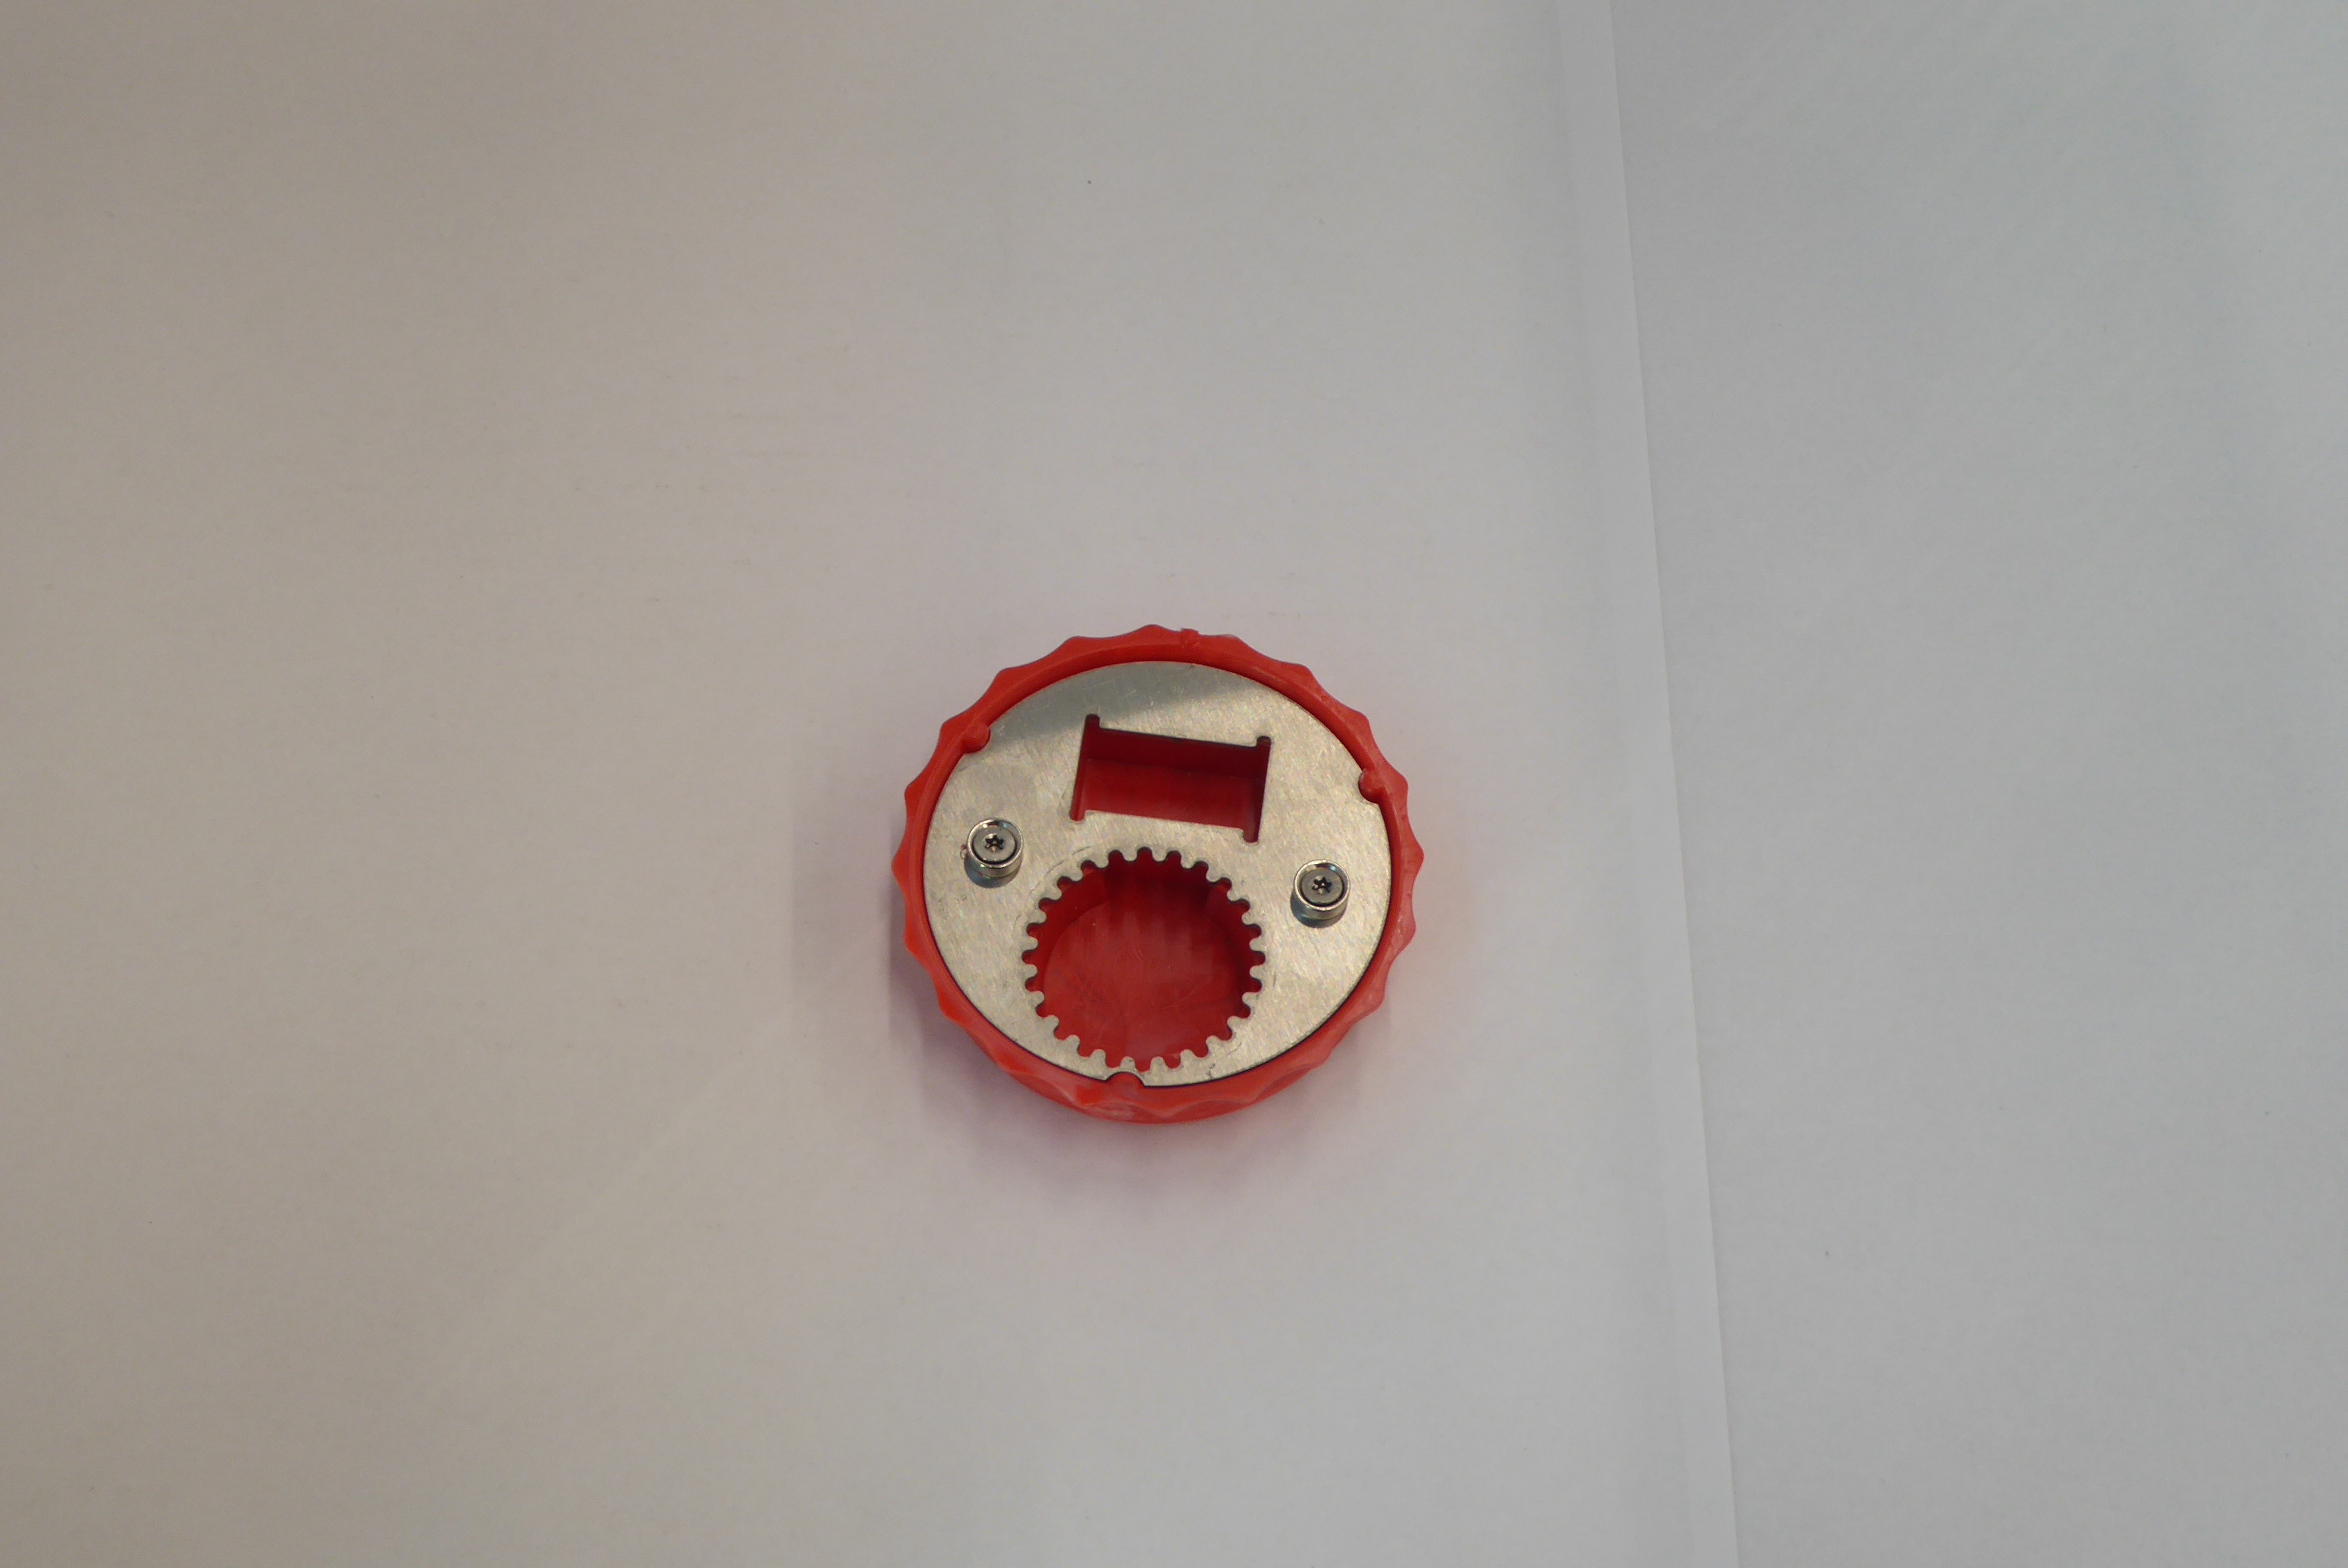
Label: Bottle Opener